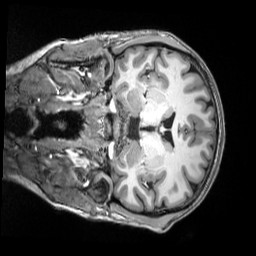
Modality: T1w
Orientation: coronal
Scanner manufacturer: siemens
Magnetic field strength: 3 T
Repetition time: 2.5 s
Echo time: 0.00343 s